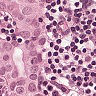
Metastatic tissue present: yes